Field crop: maize
Growth stage: 2
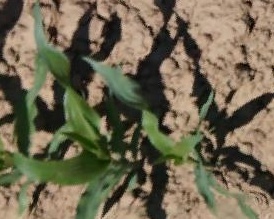
Species: maize